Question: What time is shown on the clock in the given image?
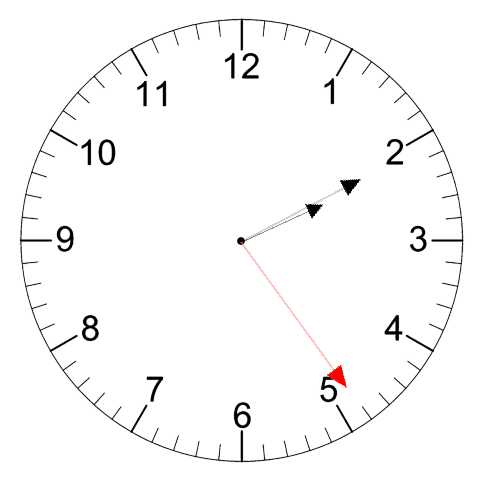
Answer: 02:10:24